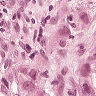
Metastatic tissue present: yes